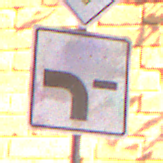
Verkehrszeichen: VerlaufVorfahrtsstrasse6
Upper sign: Vorfahrtsstrasse
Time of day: MorningAfternoon
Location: Outdoor (Urban)
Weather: Clear
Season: NotSpecified
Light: Natural